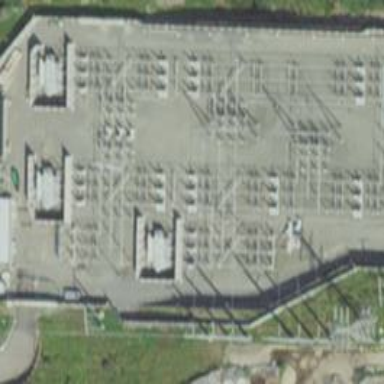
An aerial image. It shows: Switch for power supply.